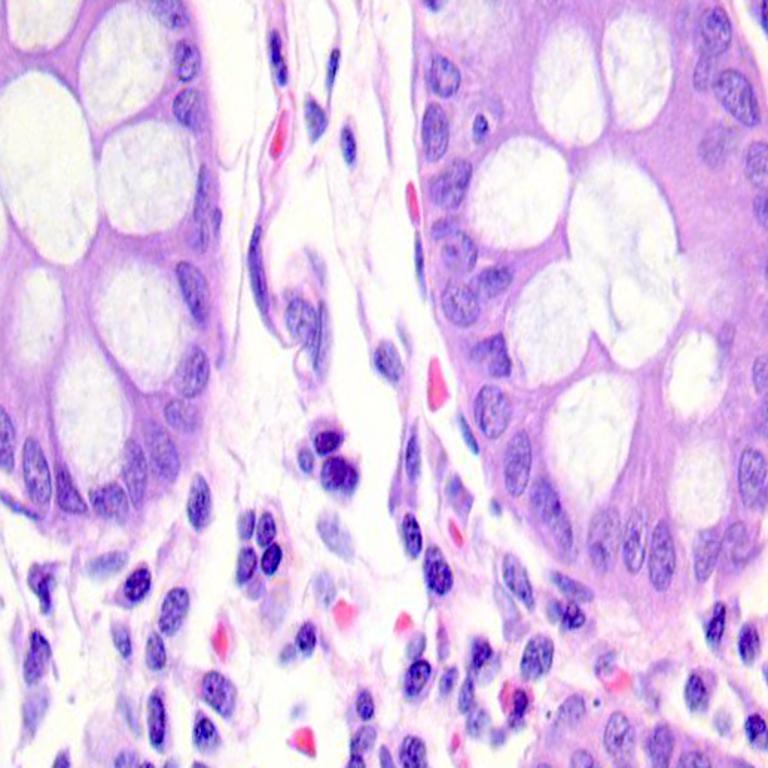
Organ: colon
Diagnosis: benign